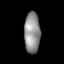
Tissue: lung
Cell type: Epithelial cells
Senescence score: 0.1945
Nuclear area (px): 641
Mean DAPI intensity: 144.445